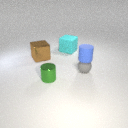
large brown metal cube behind small green metal cylinder